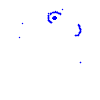
Particle: kaon